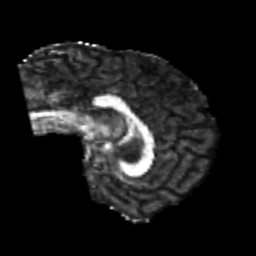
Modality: FA
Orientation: sagittal
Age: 23
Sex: male
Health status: healthy
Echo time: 0.074 s